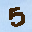
Label: 5